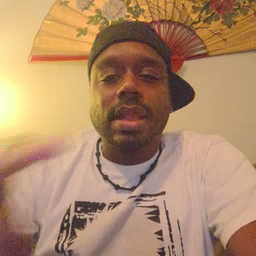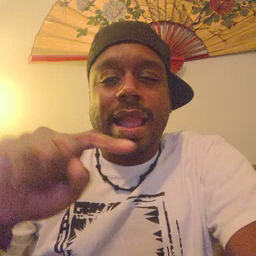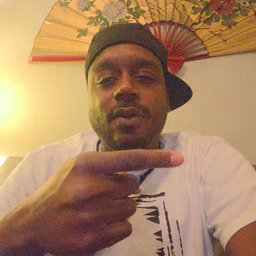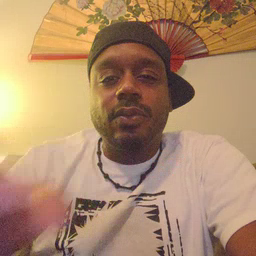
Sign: owie